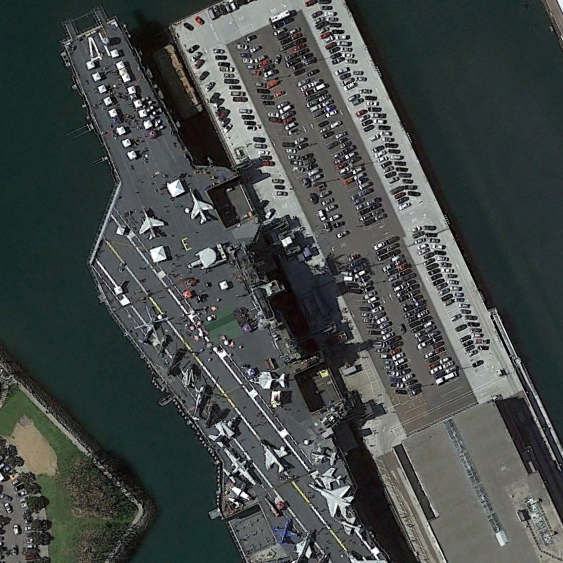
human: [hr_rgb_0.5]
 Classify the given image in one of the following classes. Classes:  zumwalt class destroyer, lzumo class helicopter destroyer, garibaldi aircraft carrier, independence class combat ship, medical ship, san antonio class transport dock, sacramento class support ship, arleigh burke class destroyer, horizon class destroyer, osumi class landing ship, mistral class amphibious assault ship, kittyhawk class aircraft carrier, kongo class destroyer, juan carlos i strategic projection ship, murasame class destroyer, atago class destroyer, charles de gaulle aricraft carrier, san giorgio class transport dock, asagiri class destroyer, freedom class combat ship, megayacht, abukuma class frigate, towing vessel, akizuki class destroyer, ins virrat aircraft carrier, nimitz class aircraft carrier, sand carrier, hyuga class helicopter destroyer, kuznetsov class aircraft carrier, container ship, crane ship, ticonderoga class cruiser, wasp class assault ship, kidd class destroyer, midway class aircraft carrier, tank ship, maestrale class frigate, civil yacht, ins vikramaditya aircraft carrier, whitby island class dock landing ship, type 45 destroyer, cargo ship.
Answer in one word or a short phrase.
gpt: Midway class aircraft carrier